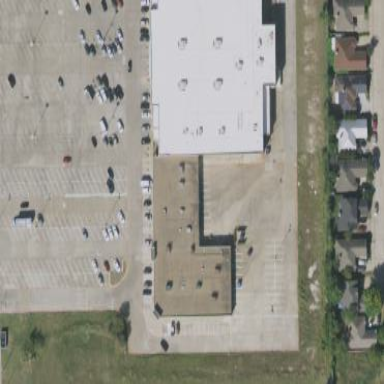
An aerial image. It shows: Retail building.